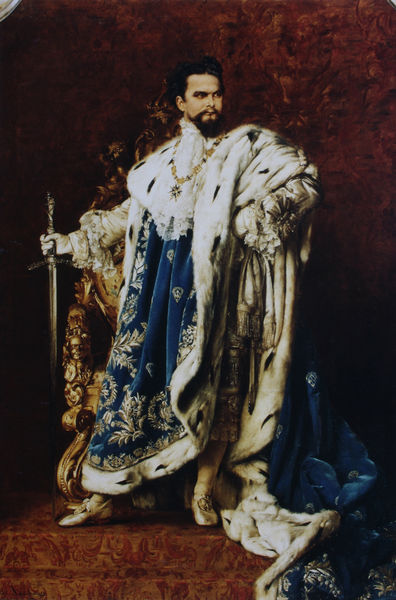
Titel: König Ludwig II. als Großmeister des Georgi-Ritter-Ordens
Künstler: Gabriel Schachinger
Standort: Schachen
Institution: Königshaus
Schlagwörter: blau, gemälde, hand, kopf, mann, schatten, umhang, weiß, blumen, braun, frankreich, frisur, haar, handschuh, handschuhe, hintergrund, kleid, licht, mund, nase, ohr, schwarz, stuhl, stützen, zimmer, blick, rot, muster, ornament, rock, teppich, bart, wand, arme, augen, falten, gesicht, hermelin, pelz, samt, silber, stehen, vollbart, bildnis, portrait, porträt, öl, boden, bestickt, gewand, gold, haare, mantel, pose, sessel, stickerei, saum, ohren, ranken, deutschland, fell, haltung, schuhe, stab, kette, treppe, wild, kaiser, könig, thron, draperie, robe, deutsch, stufe, stufen, faltenwurf, podest, halskette, gestalt, satin, strümpfe, bayern, kreuz, stern, schwert, waffe, stand, orden, posieren, herrscher, nerz, trohn, tron, schuh, pracht, brokat, darstellung, schnitzerei, halbprofil, voluten, hüfte, macht, stickereien, spielbein, standbein, hermelinmantel, wandbehang, geschnitzt, purpur, insignien, ludwig, zepter, kreut, ludwig ii, ludwig ii., borten, konig, selbstdarstellung, roter teppich, könig ludwig, märchenkönig, musster, msuter, plez, starnberg, wandgestaltung, silberstickerei, weiß blau, positur, contarpose, napoleon ii, sdatin, bayernkönig, ordensgewand der georgsritter, iwan